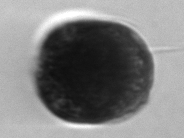
Label: Alexandrium_catenella